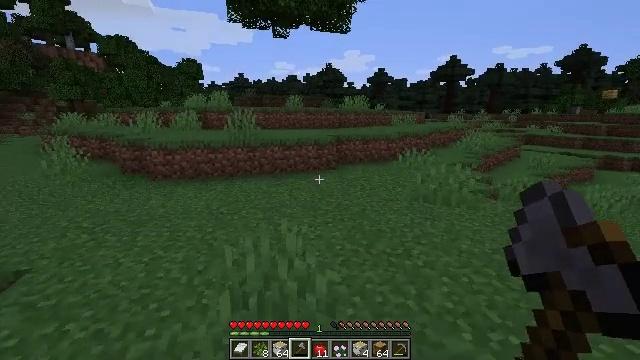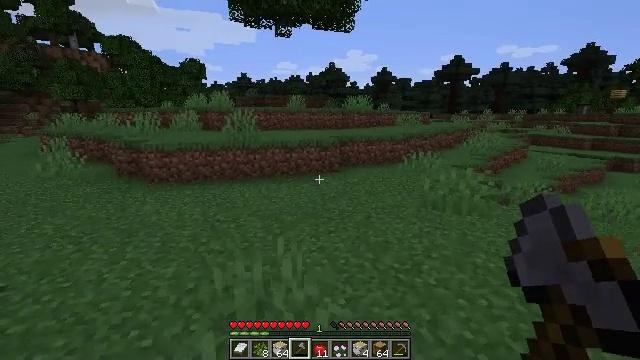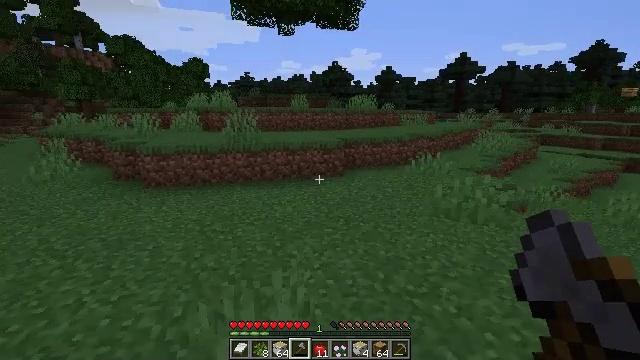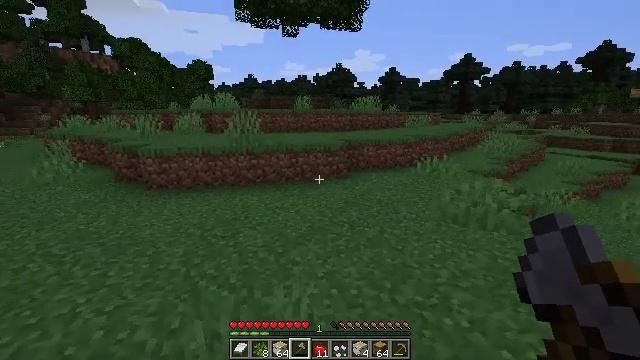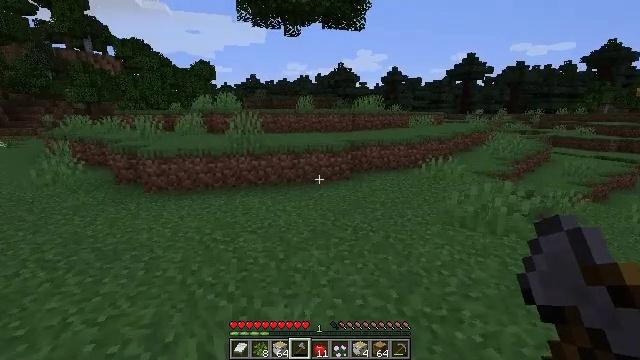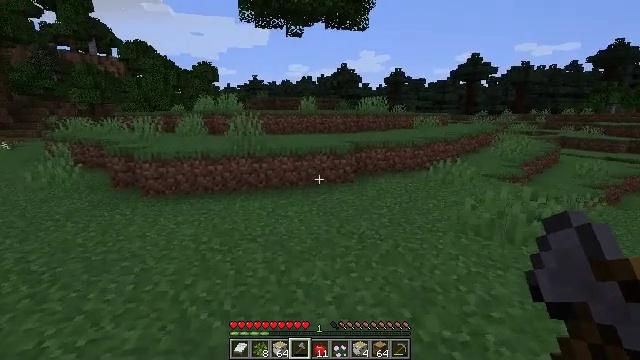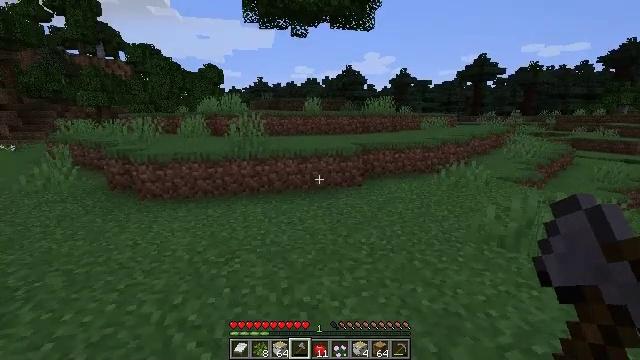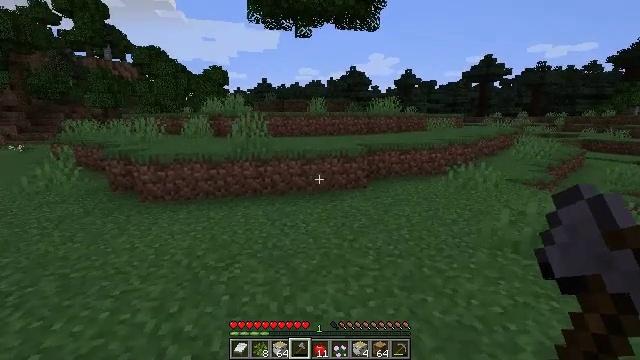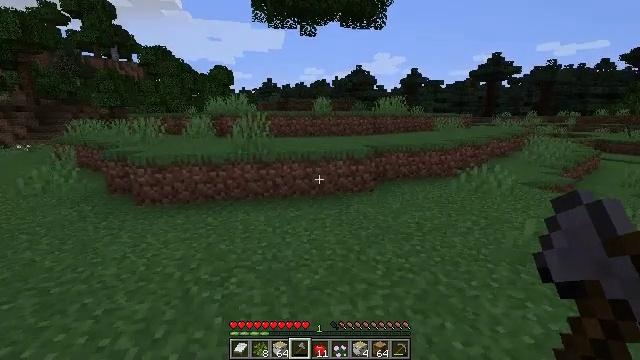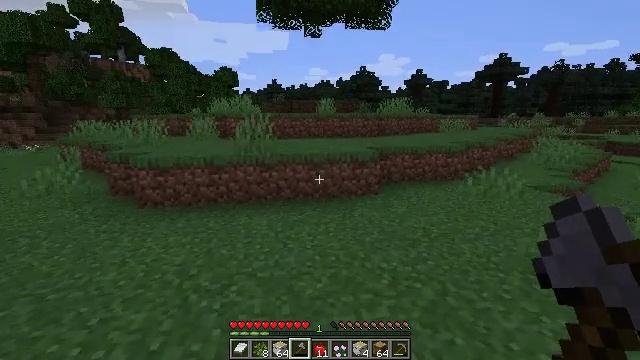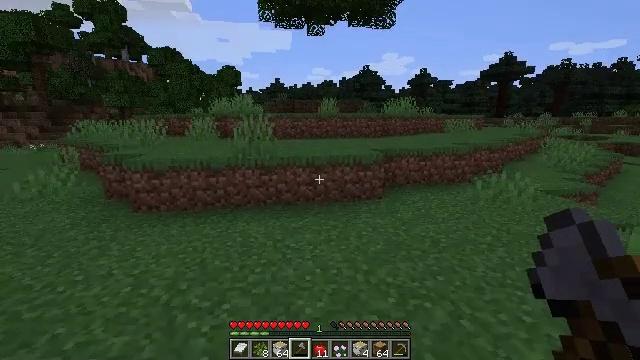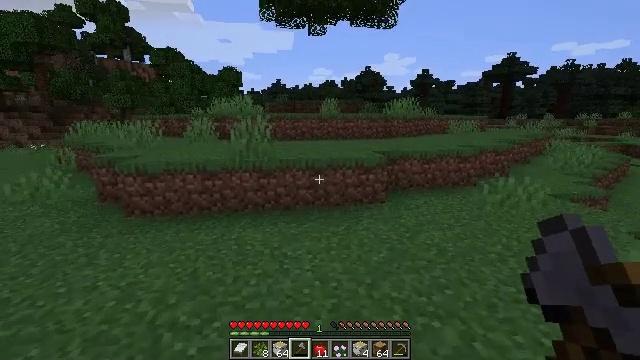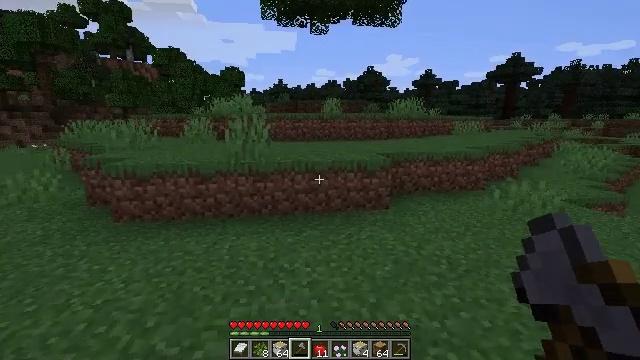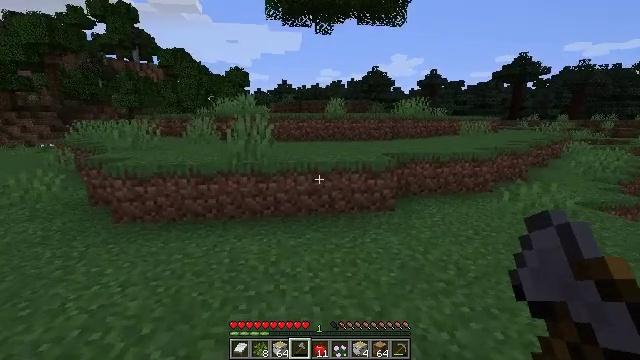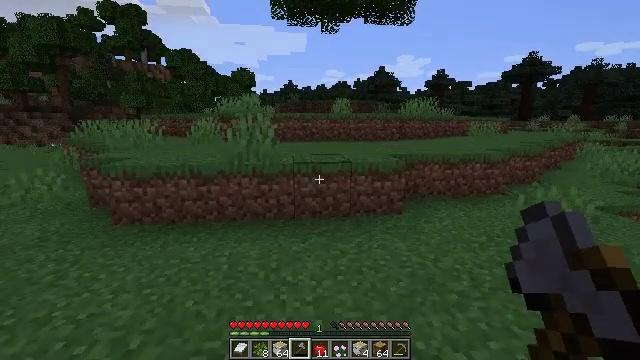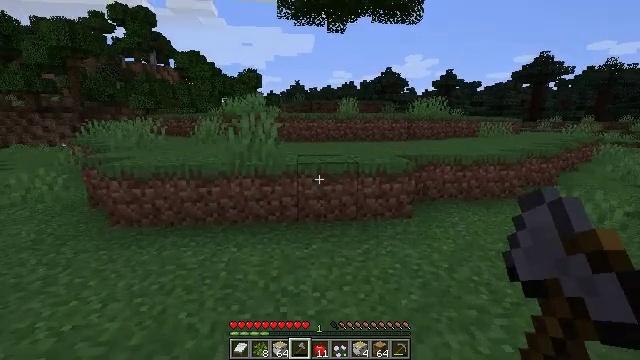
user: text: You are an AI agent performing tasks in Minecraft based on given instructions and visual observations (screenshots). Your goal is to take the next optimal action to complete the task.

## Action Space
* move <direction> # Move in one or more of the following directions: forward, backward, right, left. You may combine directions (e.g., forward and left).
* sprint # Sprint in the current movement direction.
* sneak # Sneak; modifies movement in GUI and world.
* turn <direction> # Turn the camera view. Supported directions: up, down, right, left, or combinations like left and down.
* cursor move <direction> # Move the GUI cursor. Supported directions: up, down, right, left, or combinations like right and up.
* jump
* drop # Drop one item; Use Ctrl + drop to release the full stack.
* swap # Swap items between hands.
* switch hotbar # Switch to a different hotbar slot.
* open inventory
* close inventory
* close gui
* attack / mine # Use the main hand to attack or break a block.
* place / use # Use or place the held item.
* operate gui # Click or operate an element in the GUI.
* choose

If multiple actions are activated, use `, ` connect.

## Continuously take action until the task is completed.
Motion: motion action
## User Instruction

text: Mine spruce leaves from the tree.
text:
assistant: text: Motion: move forward
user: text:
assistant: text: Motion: move forward
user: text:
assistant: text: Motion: move forward
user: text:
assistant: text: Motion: move forward
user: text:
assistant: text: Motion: move forward
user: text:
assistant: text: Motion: move forward, turn left
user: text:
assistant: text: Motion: move forward
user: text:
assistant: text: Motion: move forward, turn left
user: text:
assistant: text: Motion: move forward
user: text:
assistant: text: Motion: move forward
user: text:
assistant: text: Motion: move forward
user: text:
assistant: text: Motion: move forward
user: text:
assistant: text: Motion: move forward
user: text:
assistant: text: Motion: move forward, turn left
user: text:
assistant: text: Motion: move forward, turn left
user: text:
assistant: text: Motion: move forward
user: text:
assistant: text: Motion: move forward
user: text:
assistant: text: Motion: move forward
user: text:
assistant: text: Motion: move forward
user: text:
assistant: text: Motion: move forward
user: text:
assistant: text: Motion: move forward
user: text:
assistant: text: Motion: move forward
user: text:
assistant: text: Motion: move forward
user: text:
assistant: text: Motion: move forward
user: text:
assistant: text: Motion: move forward
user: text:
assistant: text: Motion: move forward
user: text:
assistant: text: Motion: move forward
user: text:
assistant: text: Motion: move forward
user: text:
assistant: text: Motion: move forward
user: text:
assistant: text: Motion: move forward, jump